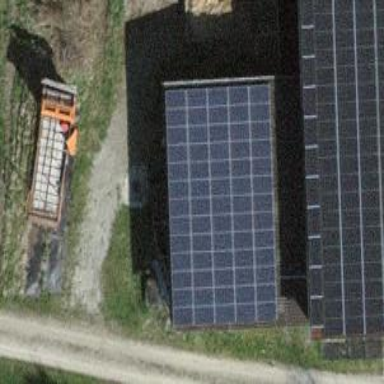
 consisting of solar photovoltaic panels."